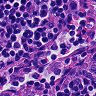
Metastatic tissue present: no